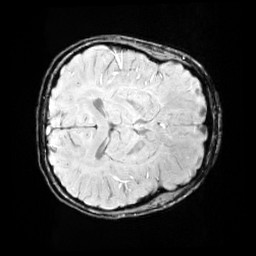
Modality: SWI
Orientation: axial
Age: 11
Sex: female
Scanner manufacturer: siemens
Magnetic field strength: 3 T
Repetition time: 0.027 s
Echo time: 0.02 s